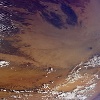
Label: land